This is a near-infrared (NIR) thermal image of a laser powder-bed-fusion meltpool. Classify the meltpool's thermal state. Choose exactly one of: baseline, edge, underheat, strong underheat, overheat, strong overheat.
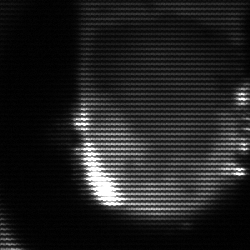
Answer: baseline